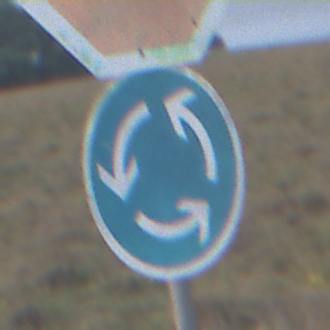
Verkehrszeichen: Kreisverkehr
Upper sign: Stop
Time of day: SunriseSunset
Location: Outdoor (Nature)
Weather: Overcast
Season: NotSpecified
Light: Natural